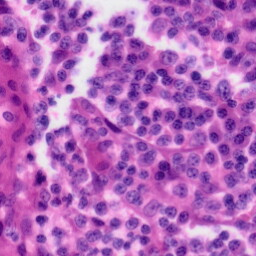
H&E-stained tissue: Tonsil